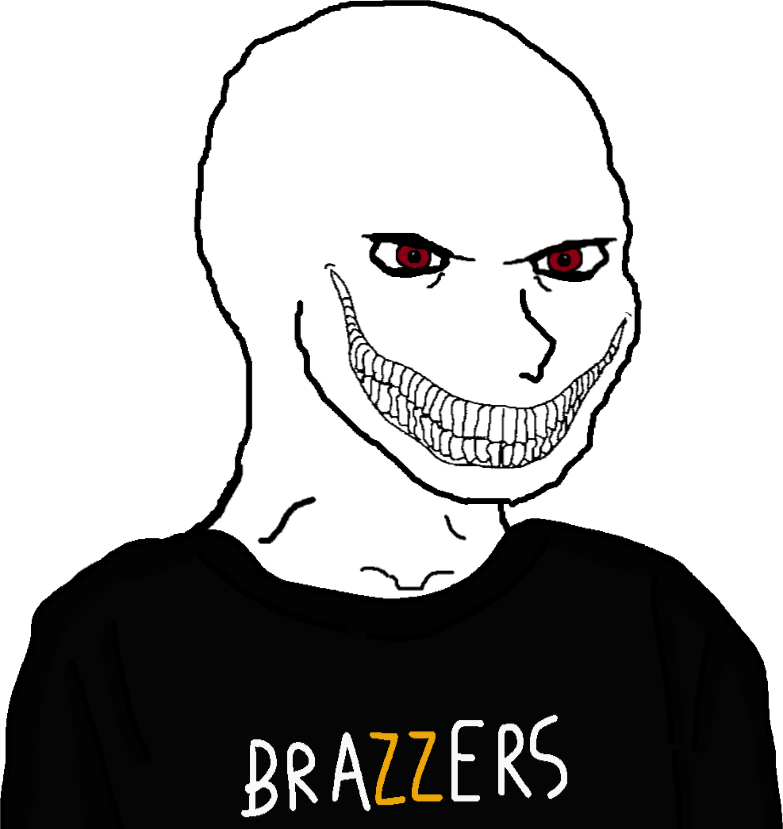
Label: 5_Oomer